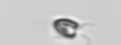
Label: Pyramimonas